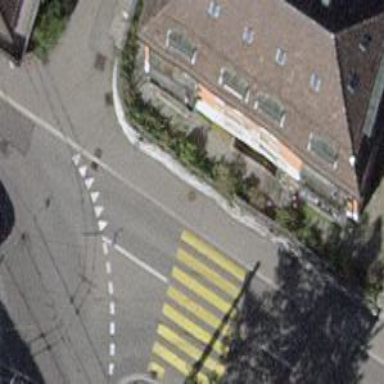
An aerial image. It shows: Kerb barrier.